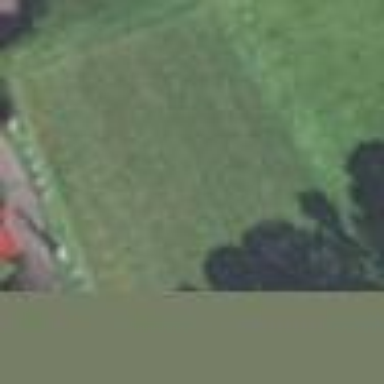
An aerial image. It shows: Grassy area designated as golf tee.